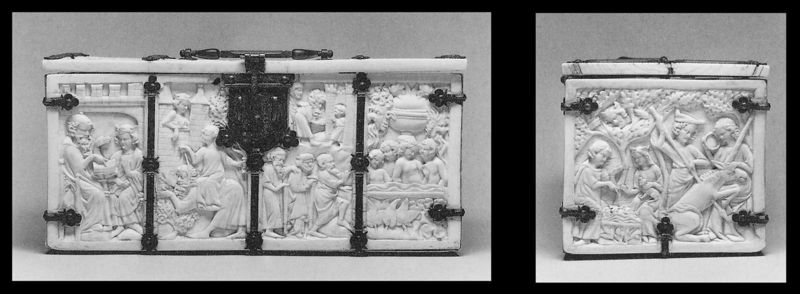
Titel: Schmuckkästchen mit Szenen aus Rittergeschichten
Standort: Herstellungsort: Frankreich (EU - F)
Institution: Baltimore, Walters Art Museum
Schlagwörter: mann, nackt, weiß, bäume, frauen, menschen, frau, marmor, männer, schwarz, schloss, tier, tiere, bart, stein, figur, gold, kind, esel, kinder, pferd, henkel, relief, bein, figuren, könig, metall, nackte, foto, griff, eisen, truhe, antike, geld, kiste, herrscher, tasche, schnitzerei, verziert, sarg, jäger, schiefer, christlich, religiös, prozession, platten, heilige, opfer, töten, beschlag, schatulle, szenen, einhorn, schatz, drachentöter, elfenbein, sarkophag, stele, mittelater, sarkophark, sarkofark, eisenbeschlagen, geschnitzte figuren